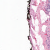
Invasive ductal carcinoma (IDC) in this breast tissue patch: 0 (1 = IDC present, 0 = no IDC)